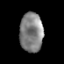
Tissue: prostate
Cell type: Epithelial cells
Senescence score: 0.3583
Nuclear area (px): 894
Mean DAPI intensity: 130.935